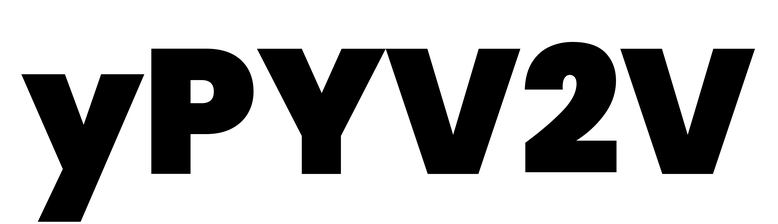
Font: Poppins-Black